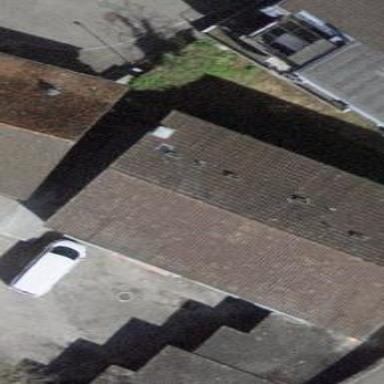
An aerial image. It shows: Building with tiled roof.